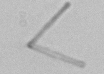
Label: Nanoneis